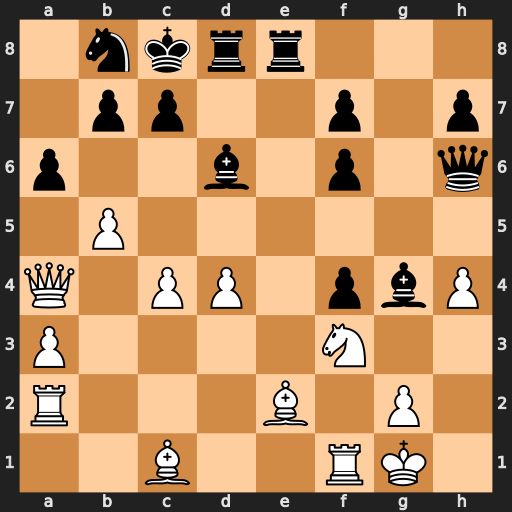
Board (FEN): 1nkrr3/1pp2p1p/p2b1p1q/1P6/Q1PP1pbP/P4N2/R3B1P1/2B2RK1
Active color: w
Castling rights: -
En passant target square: -
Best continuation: c5 Rxe2 Rxe2